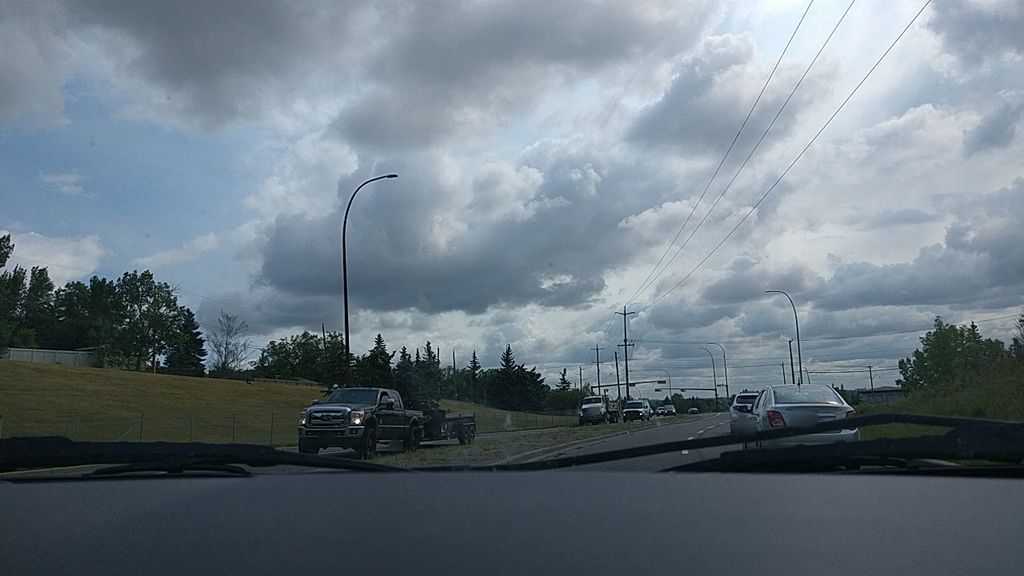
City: calgary